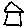
Label: house